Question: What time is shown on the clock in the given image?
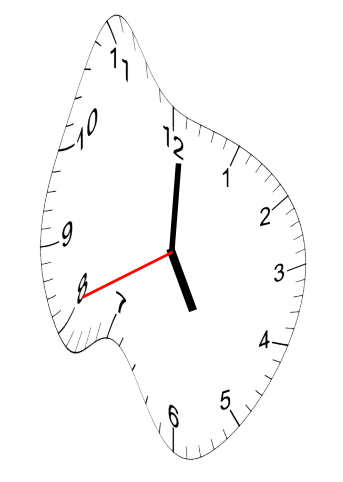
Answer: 05:00:41